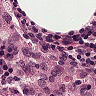
Metastatic tissue present: no